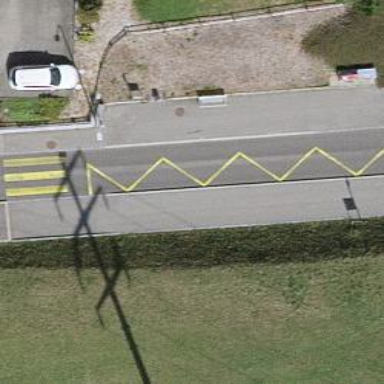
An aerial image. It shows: Chicane for traffic calming.